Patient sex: F
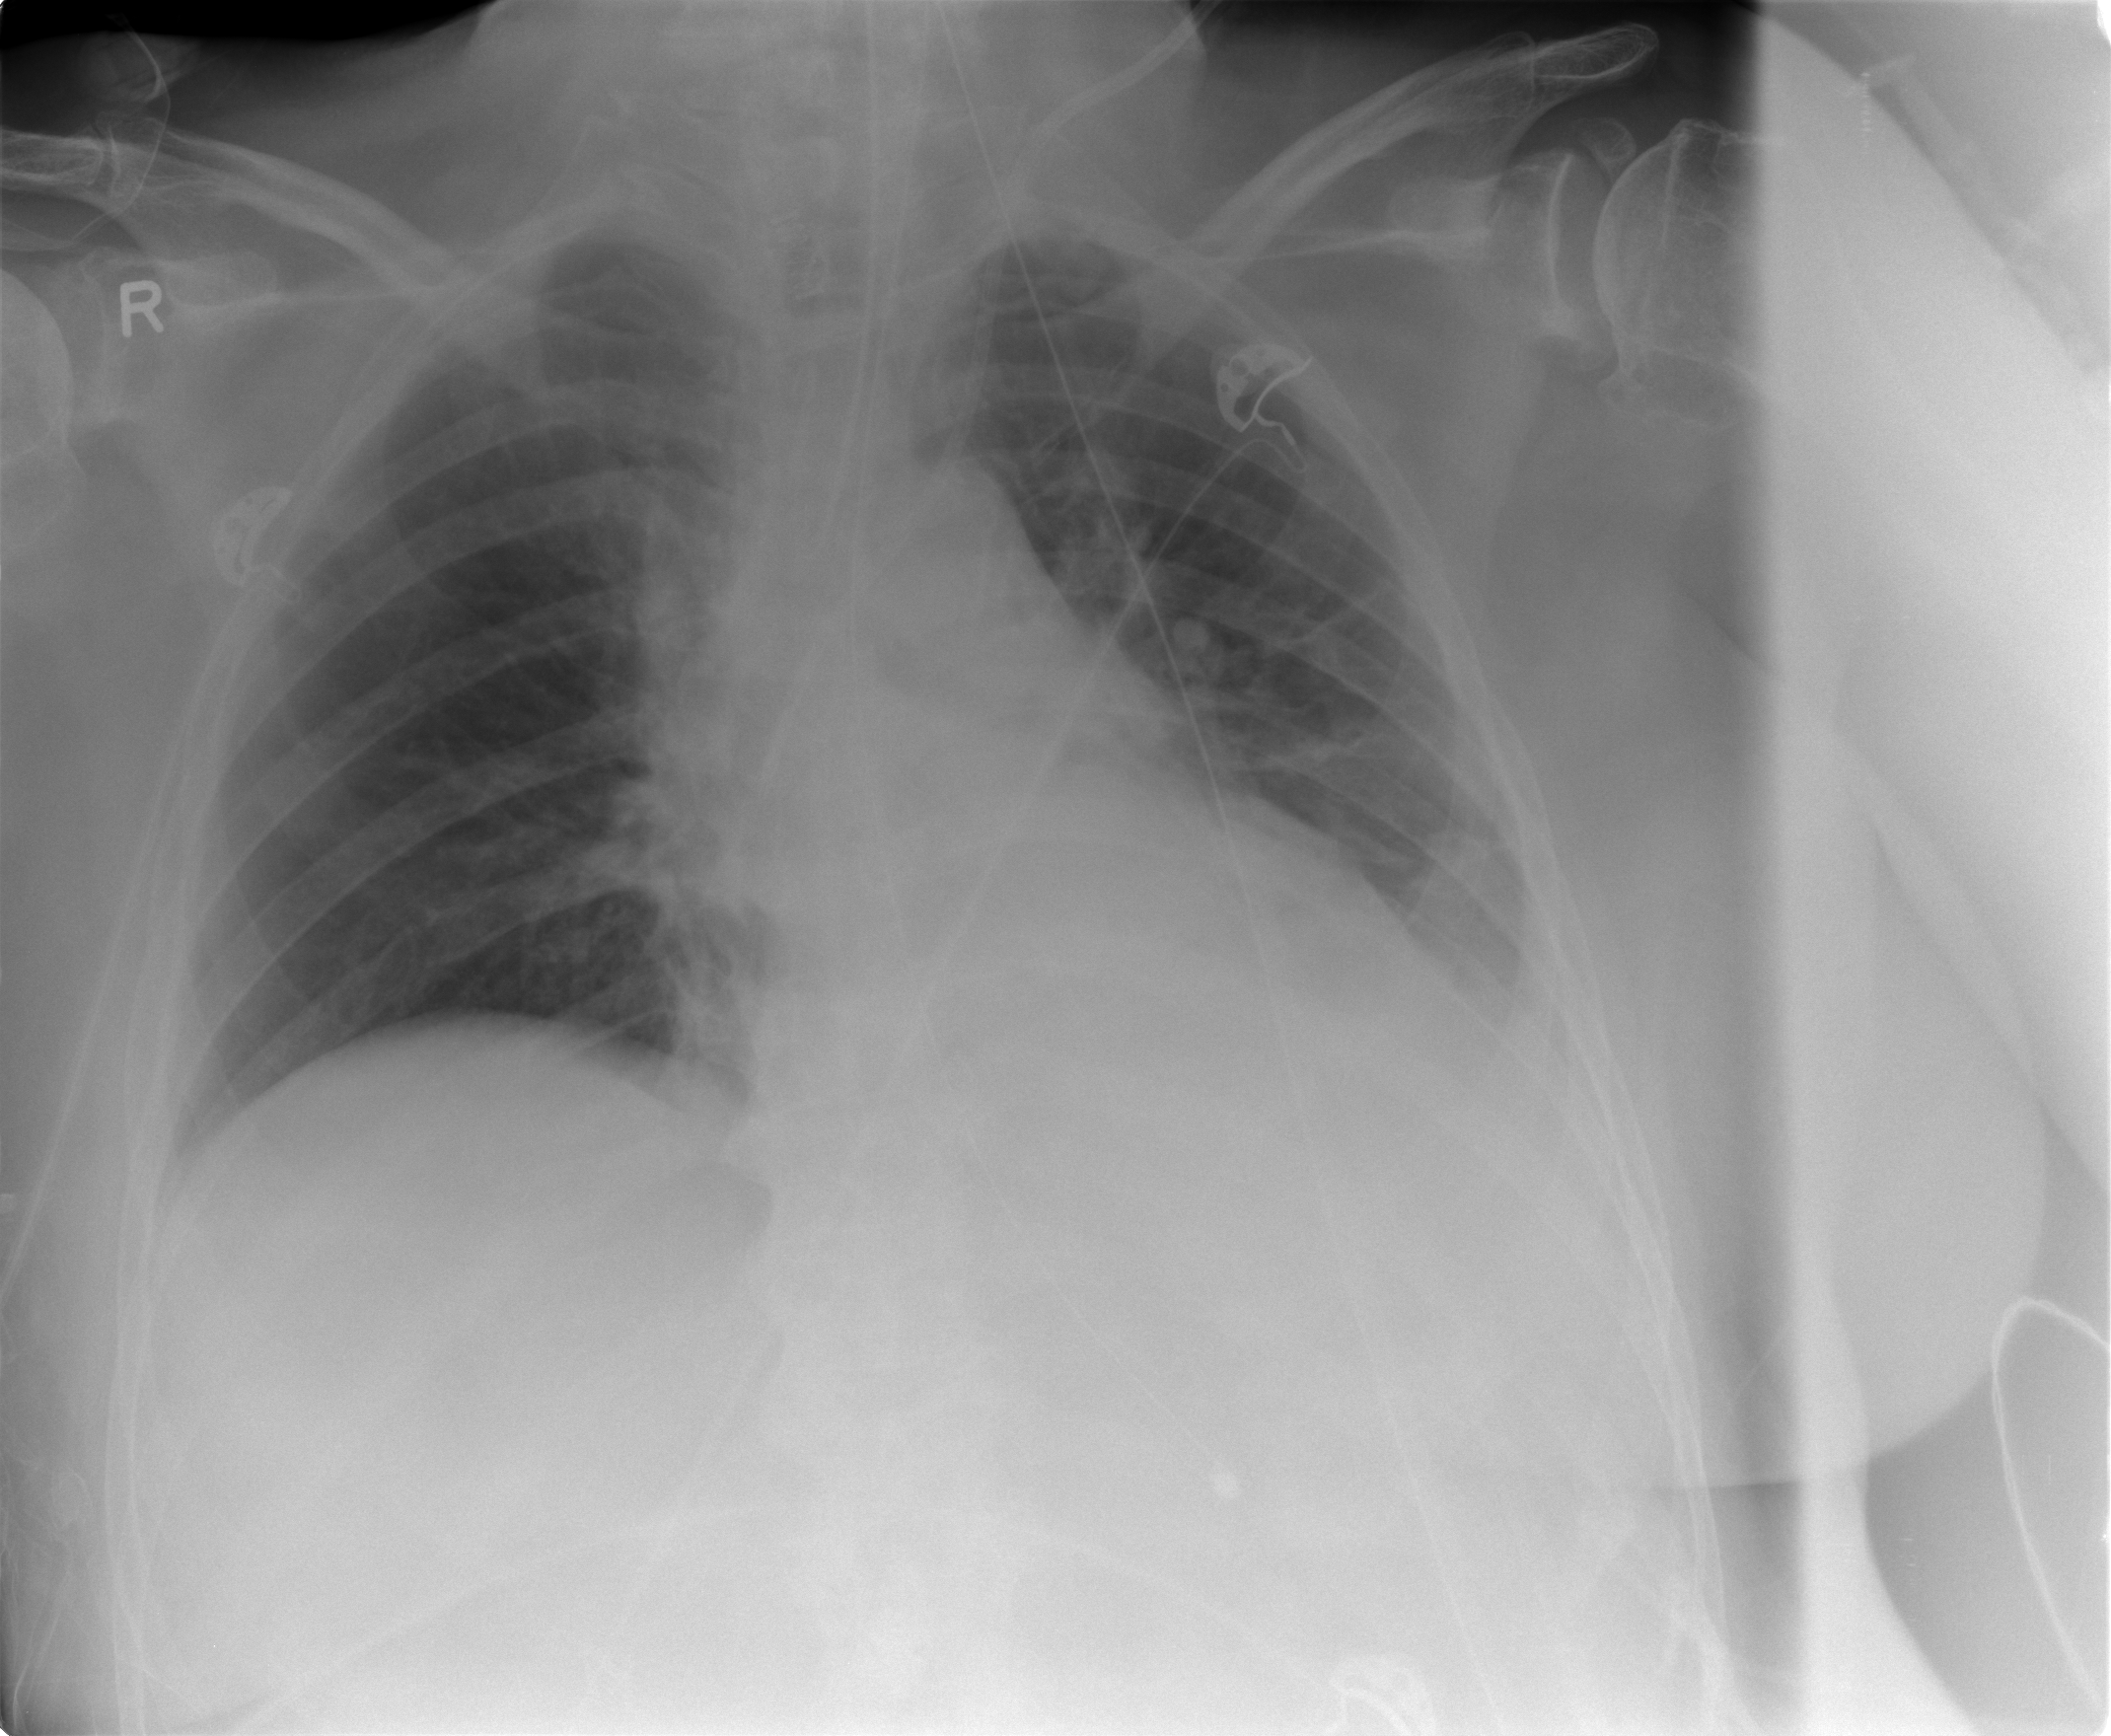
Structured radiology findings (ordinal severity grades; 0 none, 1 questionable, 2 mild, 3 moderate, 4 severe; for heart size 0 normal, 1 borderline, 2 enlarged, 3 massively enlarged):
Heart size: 1
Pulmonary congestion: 2
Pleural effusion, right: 0
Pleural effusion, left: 2
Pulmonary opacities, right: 0
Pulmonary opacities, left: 0
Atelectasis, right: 1
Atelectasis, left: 2